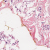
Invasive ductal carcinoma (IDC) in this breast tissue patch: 0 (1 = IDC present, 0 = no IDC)